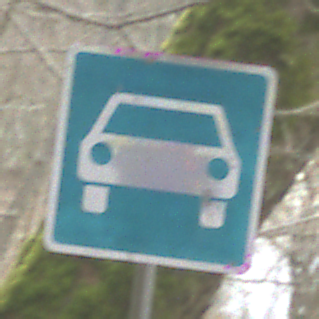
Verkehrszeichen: Kraftfahrstrasse
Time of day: MorningAfternoon
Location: Outdoor (Nature)
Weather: PartlyCloudy
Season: NotSpecified
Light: Natural